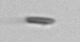
Label: fiber